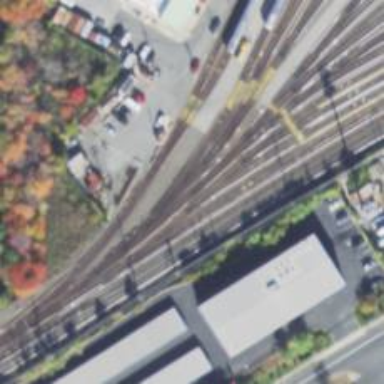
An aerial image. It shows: Electrified railway yard with rail tracks.